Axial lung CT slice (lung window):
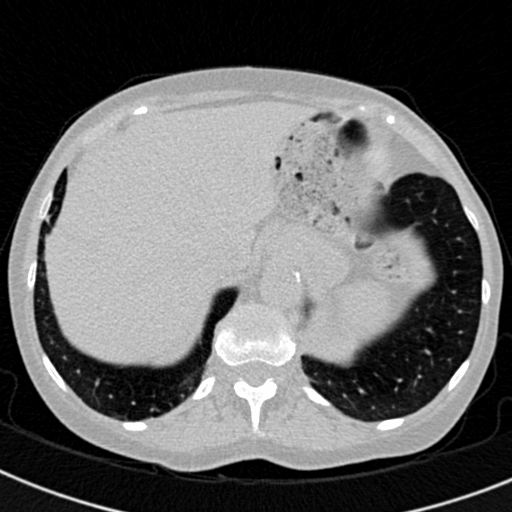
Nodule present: no